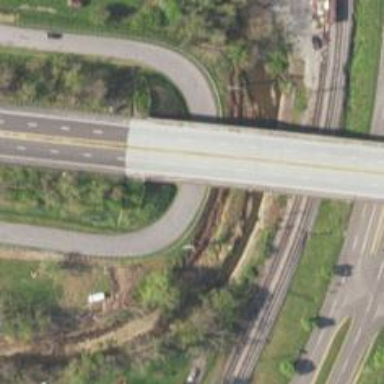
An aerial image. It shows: This image shows trunk highway that functions as expressway.